Question: I'm testing out different JavaScript graphing frameworks. I'm trying out line graphs and scatter plots with generated data. While it's all going quite okay. I've run into a trouble while trying to generate data for a scatter plot.
So it would be quite easy to do something like this in PHP, or in any other language:
'''
for ($i=0; $i < $x; $i++) {
$data[] = array(
'x' => mt_rand(0, 10000),
'y' => mt_rand(0, 10000)
);
}
'''
The result is distributed pretty much equally around the whole chart. So here I am trying to think of a way to come up with better random data, which would eventually look more like a scatter plot, rather than a equally distributed dots on a page. And I can't come up with anything.
I would like to end up with something more like this random scatter plot from the Web:

So it is more intense in some part of the plot and pretty much nothing in the corners. But I wouldn't like to make it completely impossible for a dot to make it to the corners.
Any algorithmic ideas?
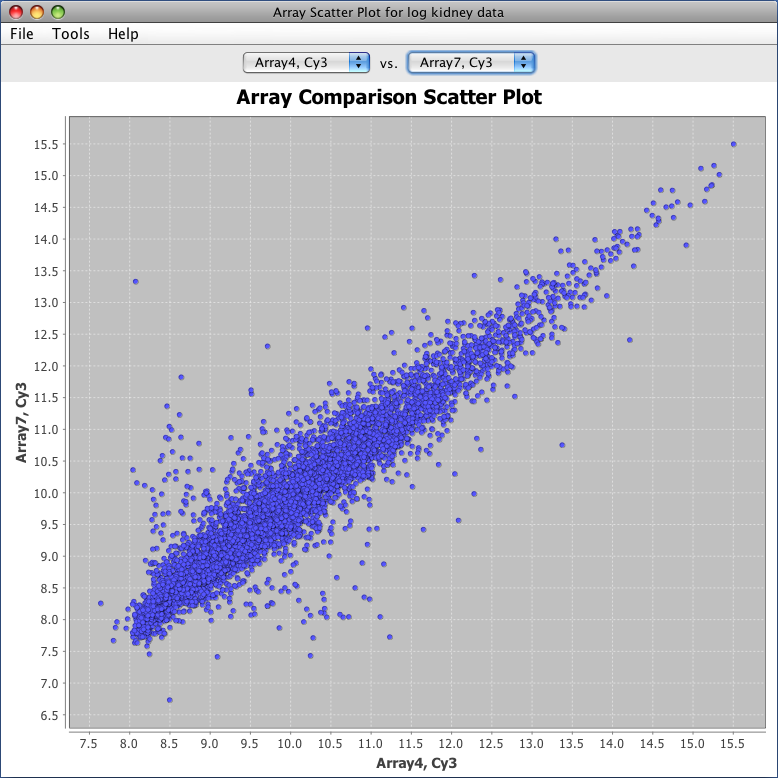
Answer: For something like the image you showed, where you have a line around which you want to scatter data, it's pretty easy. For example, imagine a line in which 'y = x * 0.75'. Given that, you select an 'x' value in the range '0..xMax' (whatever your maximum X value is), and then generate a value for 'y' with some variance. For example, if 90% of the time the Y value is within 10% of the expected value, then you'd generate a random value between 0.675x and 0.825x.
Say that 5% of the time, the Y value is within 50% of the expected value and 5% of the time the value is unconstrained. For each of those, you generate a Y value the same way: a random value that is equal to the expected Y value, plus or minus 50% (or, in the latter case, plus or minus some very large number).
You can adjust the probabilities and the variance as appropriate.
You can also adjust the distribution of X values. For example, it looks like most of your data points are between about .15 xMax and .6 xMax. So what you want is a higher percentage of X values in that range. Imagine, then that your X values are broken into three different ranges:
'''
0 to .149 * xMax - 20%
.15 to .60 * xMax - 70%
> .60 xMax - 10%
'''
Generate a random number between 0 and 100. Then:
'''
if value < 20, generate an x value between 0 and .15 xmax
if value > 19 & < 60, generate an x value between .15 xMax and .60 xMax
otherwise, generate an x value > .60 xMax and < xMax
'''